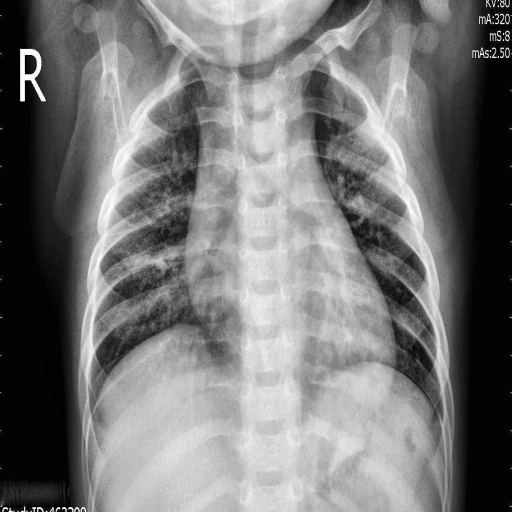
Finding: PNEUMONIA